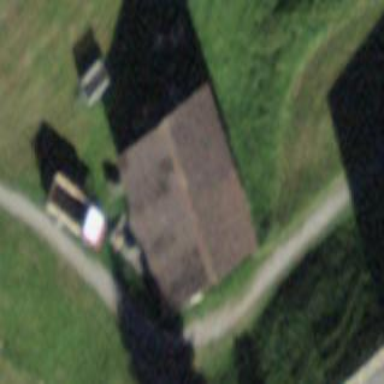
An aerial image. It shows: Rural barn.